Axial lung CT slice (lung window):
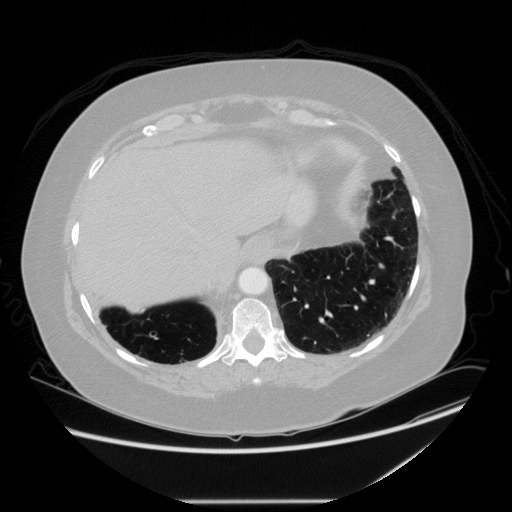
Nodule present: no